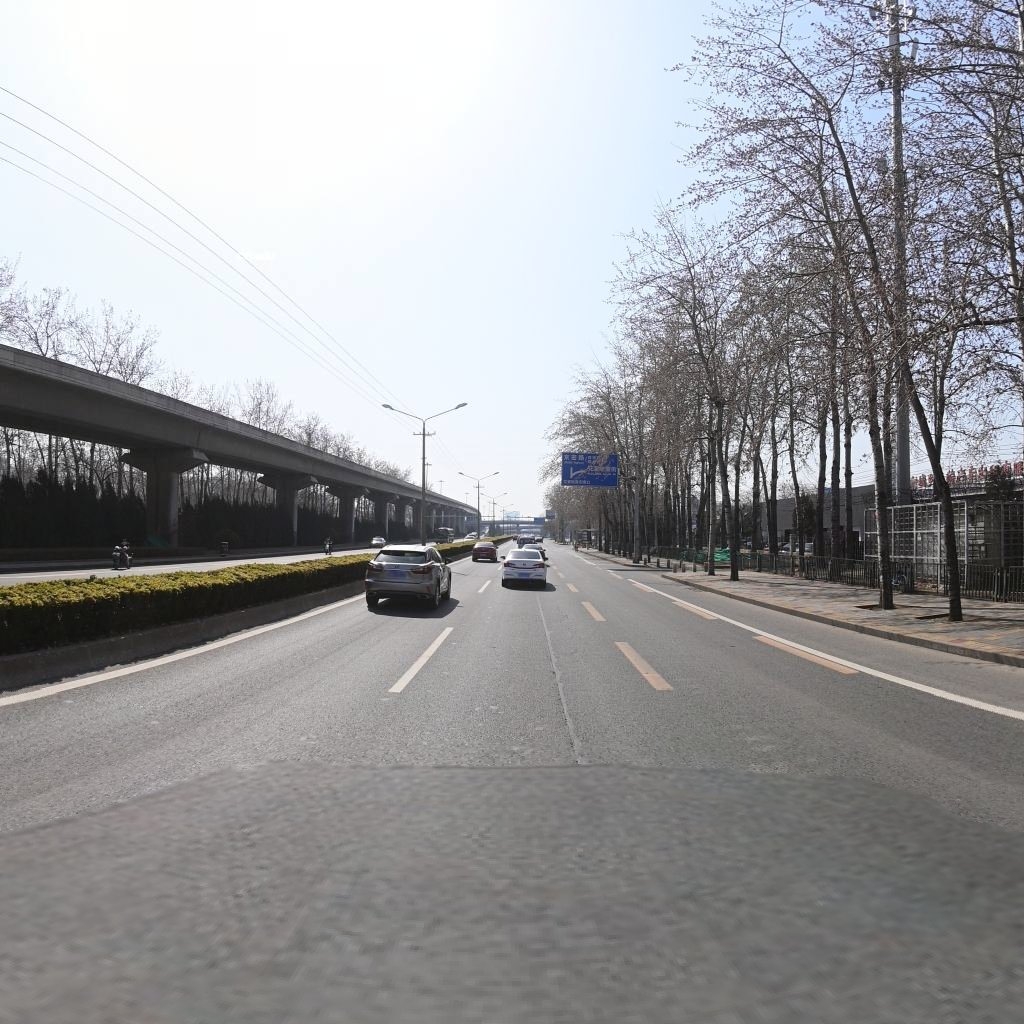
Region: Chaoyang
Road damage annotations: longitudinal patch